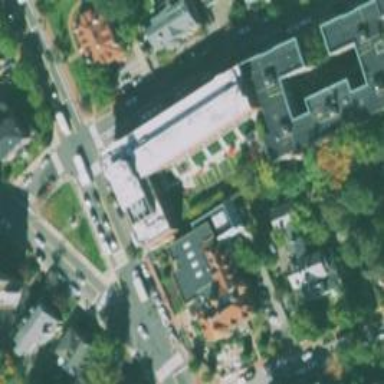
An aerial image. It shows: Historic building.